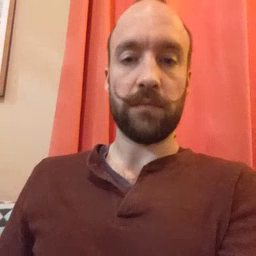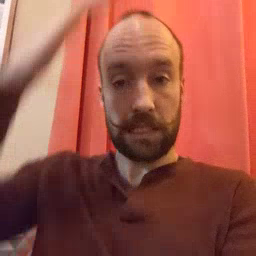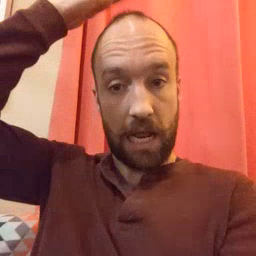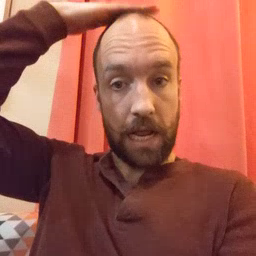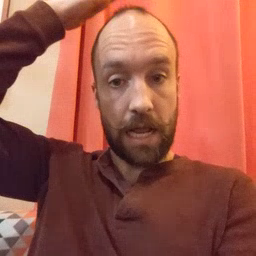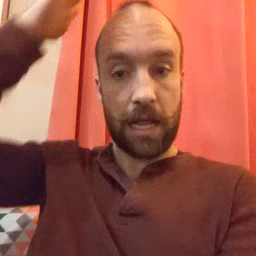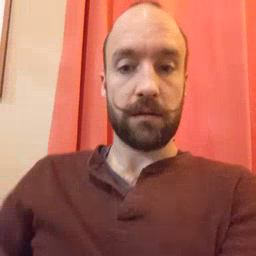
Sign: hat